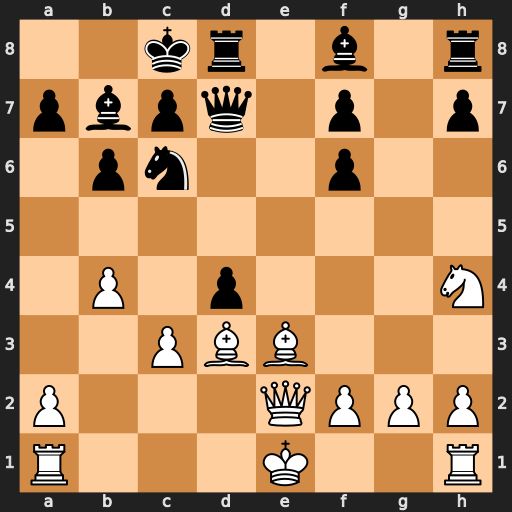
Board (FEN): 2kr1b1r/pbpq1p1p/1pn2p2/8/1P1p3N/2PBB3/P3QPPP/R3K2R
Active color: w
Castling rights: KQ
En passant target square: -
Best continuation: Bf5 Qxf5 Nxf5